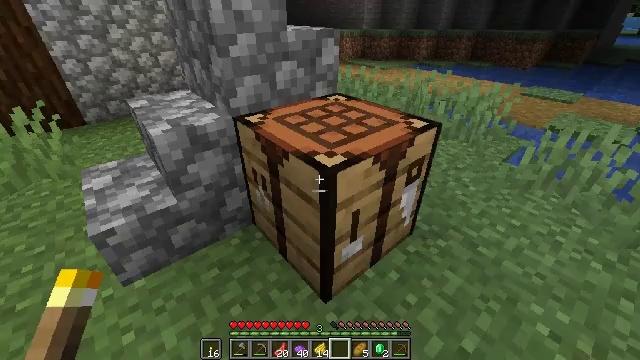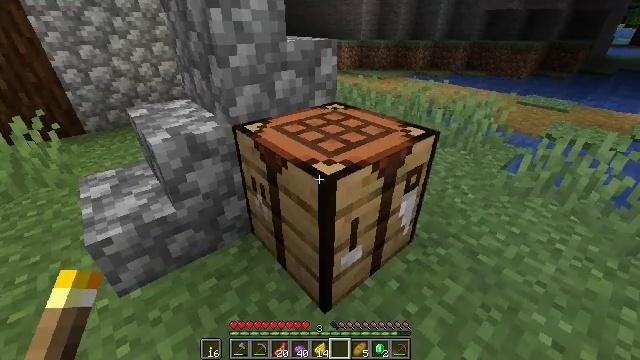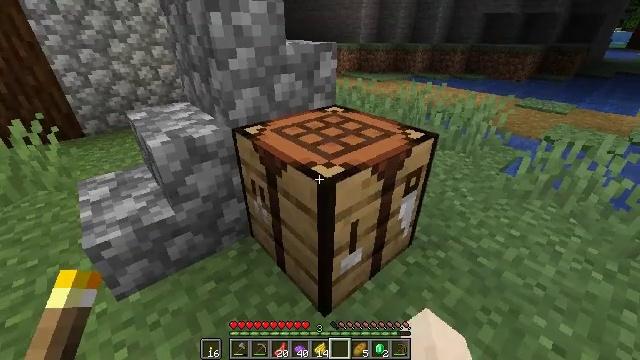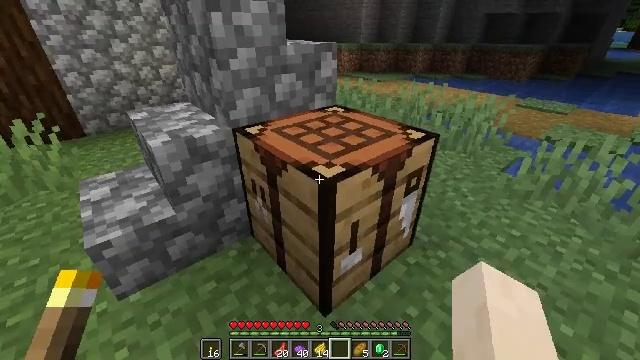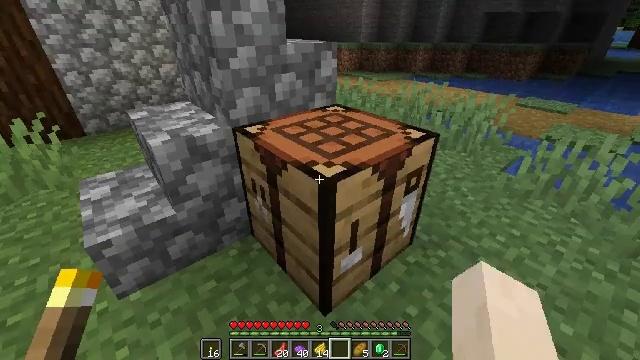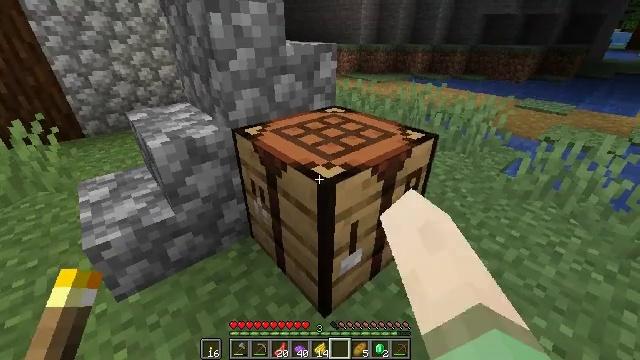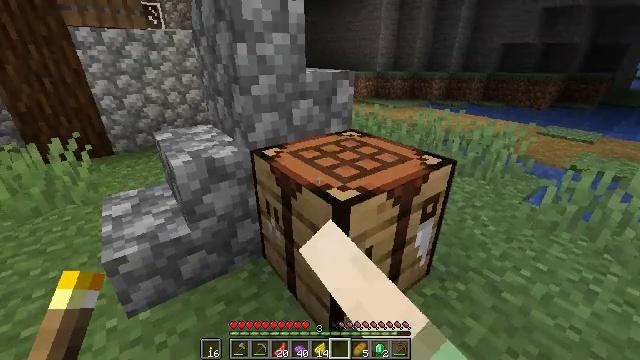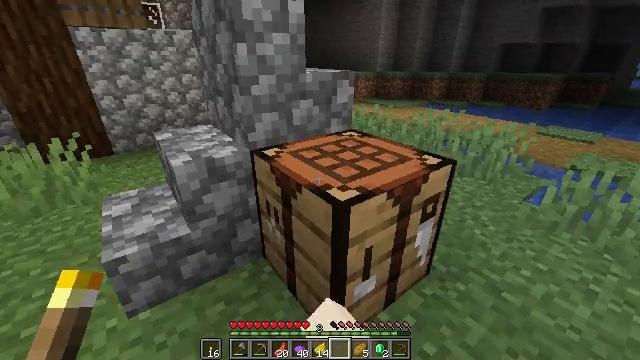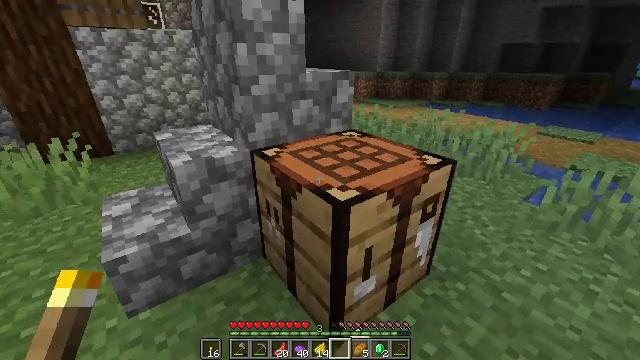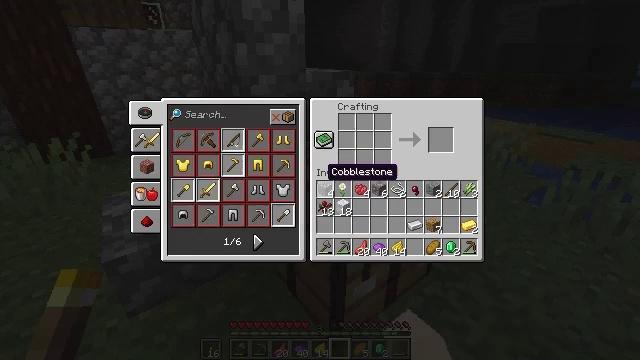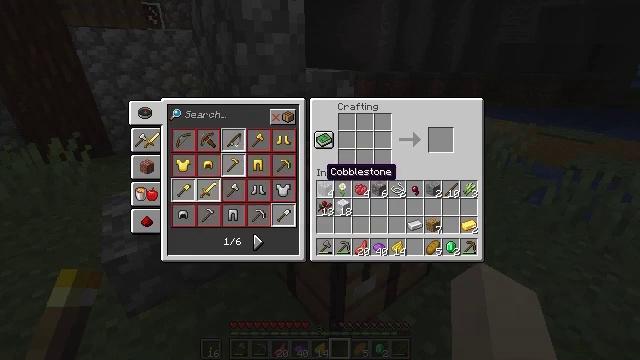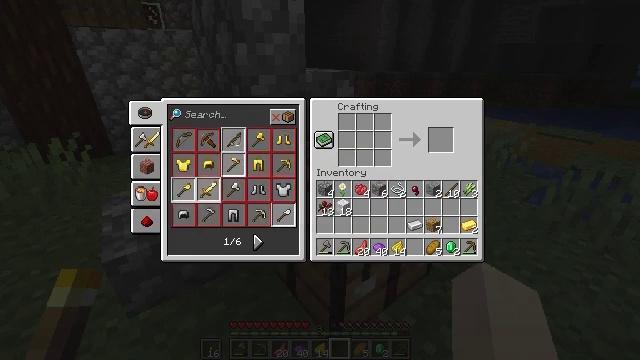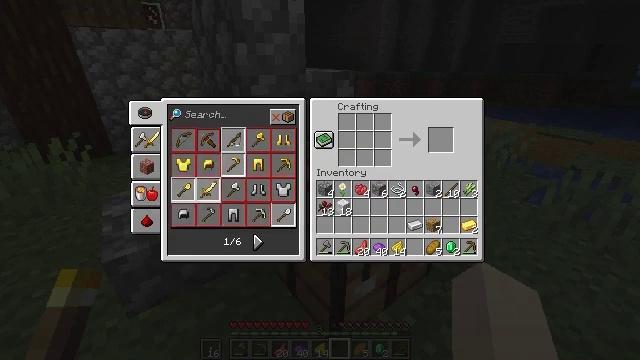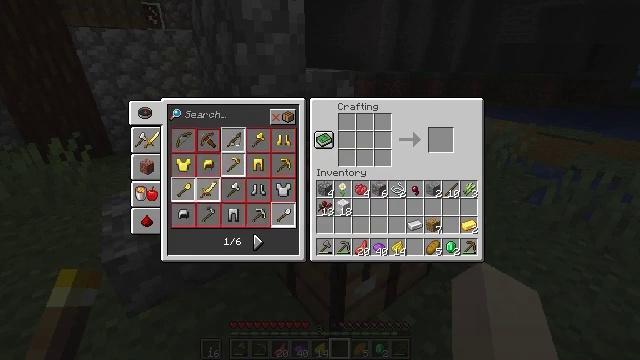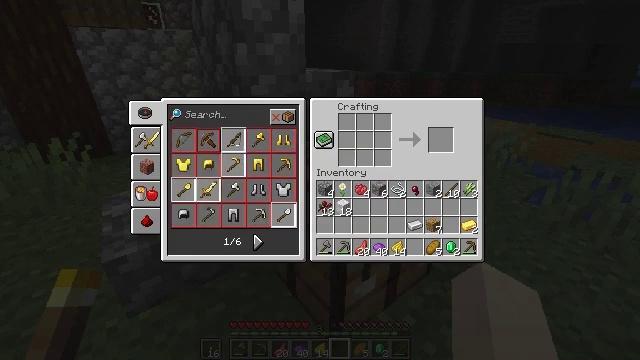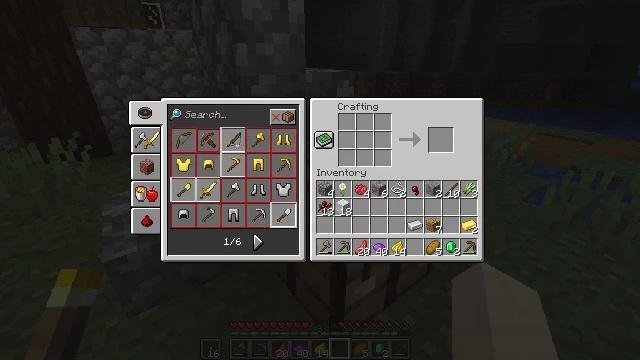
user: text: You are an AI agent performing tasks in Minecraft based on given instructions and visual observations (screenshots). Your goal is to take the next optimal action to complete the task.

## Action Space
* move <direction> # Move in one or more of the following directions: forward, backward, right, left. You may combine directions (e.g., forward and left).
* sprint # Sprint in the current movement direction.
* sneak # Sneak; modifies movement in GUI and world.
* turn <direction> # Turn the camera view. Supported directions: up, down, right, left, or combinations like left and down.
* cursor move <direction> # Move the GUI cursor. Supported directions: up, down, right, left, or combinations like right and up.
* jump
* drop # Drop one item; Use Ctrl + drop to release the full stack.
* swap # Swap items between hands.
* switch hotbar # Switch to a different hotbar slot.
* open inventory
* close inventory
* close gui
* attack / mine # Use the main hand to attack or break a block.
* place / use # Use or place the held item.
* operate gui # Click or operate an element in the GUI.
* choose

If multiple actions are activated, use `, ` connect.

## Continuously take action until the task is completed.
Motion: motion action
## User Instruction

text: Open the crafting table to make purple wool.
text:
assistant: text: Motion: turn up
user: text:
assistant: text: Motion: no_op
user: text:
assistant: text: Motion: no_op
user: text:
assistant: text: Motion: use / place
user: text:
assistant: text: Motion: use / place
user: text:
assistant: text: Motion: turn left and up
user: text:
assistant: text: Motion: no_op
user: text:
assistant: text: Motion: no_op
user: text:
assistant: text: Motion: open gui
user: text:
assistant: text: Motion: no_op
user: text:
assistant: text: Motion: cursor move left and down
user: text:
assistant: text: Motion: no_op
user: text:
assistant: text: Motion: no_op
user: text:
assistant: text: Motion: no_op
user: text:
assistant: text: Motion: no_op
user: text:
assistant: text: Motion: no_op
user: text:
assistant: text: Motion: no_op
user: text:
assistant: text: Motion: no_op
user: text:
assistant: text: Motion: no_op
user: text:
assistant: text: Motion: cursor move down
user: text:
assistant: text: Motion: cursor move left and down
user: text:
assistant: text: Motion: cursor move left
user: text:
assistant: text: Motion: no_op
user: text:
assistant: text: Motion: no_op
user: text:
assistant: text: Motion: no_op
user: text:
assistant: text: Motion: cursor move right
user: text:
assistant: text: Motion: no_op
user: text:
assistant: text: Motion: no_op
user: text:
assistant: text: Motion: cursor move right
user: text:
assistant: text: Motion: cursor move down